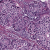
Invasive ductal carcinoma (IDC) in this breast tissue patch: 0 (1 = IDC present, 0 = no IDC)